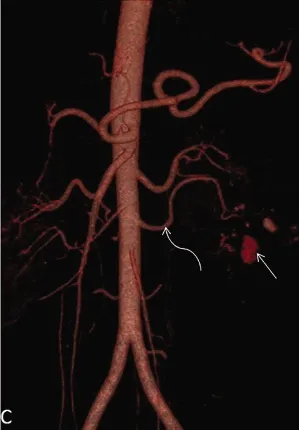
B) CECT showing intratumoral ruptured pseudoaneurysm (straight arrow).
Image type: radiology (ct)